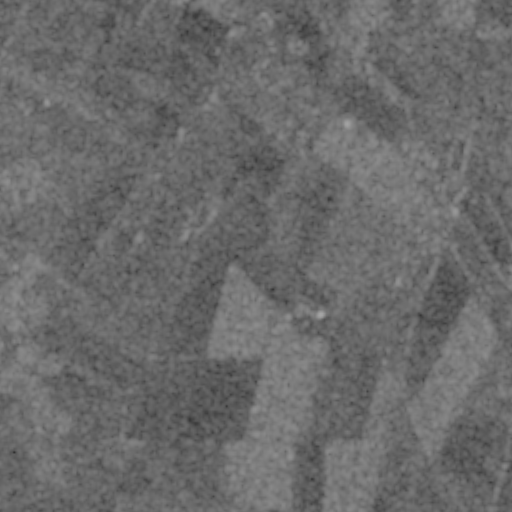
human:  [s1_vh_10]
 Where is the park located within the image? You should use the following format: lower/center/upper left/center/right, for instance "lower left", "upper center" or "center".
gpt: The park is located in the upper right of the image.
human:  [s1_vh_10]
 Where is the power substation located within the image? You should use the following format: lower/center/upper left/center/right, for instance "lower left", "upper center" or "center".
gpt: The power substation is located in the center right of the image.
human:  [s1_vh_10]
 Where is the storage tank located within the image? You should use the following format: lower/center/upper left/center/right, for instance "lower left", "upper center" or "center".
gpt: The storage tank is located in the center of the image.
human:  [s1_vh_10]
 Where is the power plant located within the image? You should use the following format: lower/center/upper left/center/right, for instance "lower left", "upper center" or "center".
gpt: There is no power plant in the image.

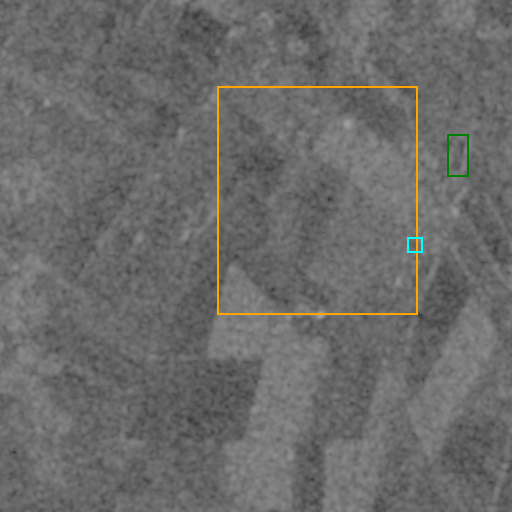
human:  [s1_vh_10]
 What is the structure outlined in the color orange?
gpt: The structure outlined in orange is a crop field.
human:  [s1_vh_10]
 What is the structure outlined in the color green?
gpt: The structure outlined in green is a park.
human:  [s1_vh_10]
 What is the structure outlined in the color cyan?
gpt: The structure outlined in cyan is a power substation.
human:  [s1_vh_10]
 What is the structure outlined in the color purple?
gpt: There is no purple outline.